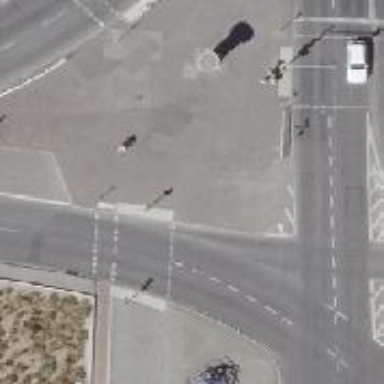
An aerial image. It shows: Crossing with traffic signals.